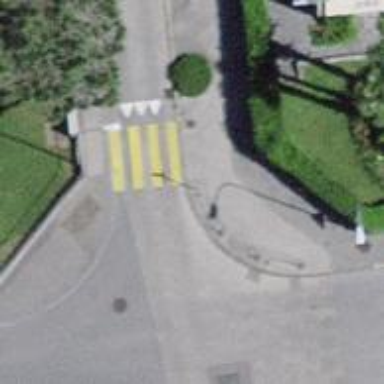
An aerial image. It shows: Zebra crossing on the road.